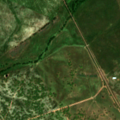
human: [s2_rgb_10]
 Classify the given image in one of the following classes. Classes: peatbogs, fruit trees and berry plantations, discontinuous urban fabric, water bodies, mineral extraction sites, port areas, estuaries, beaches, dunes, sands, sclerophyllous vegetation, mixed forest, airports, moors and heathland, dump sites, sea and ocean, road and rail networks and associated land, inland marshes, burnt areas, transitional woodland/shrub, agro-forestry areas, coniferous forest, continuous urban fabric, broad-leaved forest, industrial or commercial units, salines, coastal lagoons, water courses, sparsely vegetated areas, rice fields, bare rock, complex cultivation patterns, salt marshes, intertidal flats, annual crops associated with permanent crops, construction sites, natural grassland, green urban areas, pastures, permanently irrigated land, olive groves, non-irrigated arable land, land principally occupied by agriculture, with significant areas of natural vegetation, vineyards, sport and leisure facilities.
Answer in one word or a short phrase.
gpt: continuous urban fabric